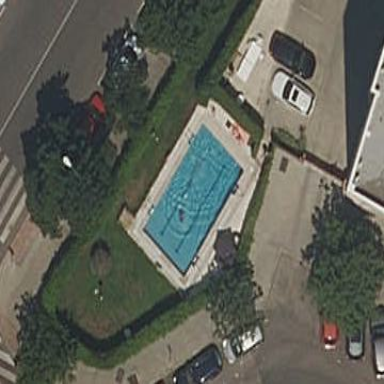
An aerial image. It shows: Swimming pool located in leisure land.